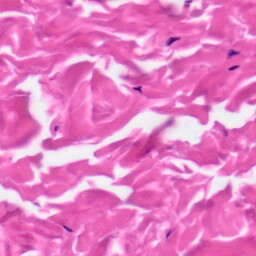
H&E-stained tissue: Skin